Question: I want an iframe to fill all the space below the navigation bar. I see that Ionic is generating inline CSS and adding classes to html, body tags and it also creates div wrappers. I don't know what is the intended way to achieve what I want. Do I need to use some pre-made CSS class for this, or write my own? If so, how should I do that, to not break the layout.
The question is not really about iframe, it is about getting a container fill the whole space below the navigation bar.
At the moment iframe takes full width but only 150 pixels of height, because the parent container has 150px height.
My application is based on the (<URL>.
My code is below:
'''
<!DOCTYPE html>
<html>
<head>
<meta charset="utf-8">
<meta name="viewport" content="initial-scale=1, maximum-scale=1, user-scalable=no, width=device-width">
<title></title>
</head>
<body ng-app="starter">
<ion-nav-bar class="bar-stable">
<ion-nav-back-button>
</ion-nav-back-button>
</ion-nav-bar>
<ion-nav-view style="width: 100%; min-height: 100%; height: 100%;">
<!-- tab-map is shown here: -->
</ion-nav-view>
</body>
</html>
'''
'''
<ion-view view-title="Map" style="width: 100%; min-height: 100%">
<div style="width: 100%; min-height: 100%">
<ion-content class="padding" >
<iframe src="../index.html" style="width: 100%; min-height: 100%">
</iframe>
</ion-content>
</div>
</ion-view>
'''
At the moment it looks like this:

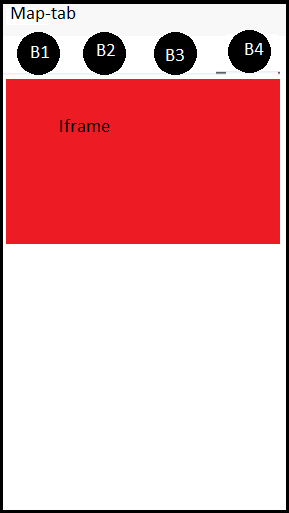
Answer: This CSS line solves problem for me:
'''
.scroll{height: 100%;}
'''